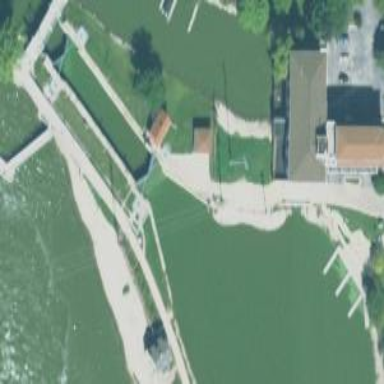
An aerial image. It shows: Lock gate along waterway.